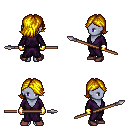
a pixel art fantasy rpg character, female body template, dark elf, purple skin, purple robe, red pants, blonde swoop hairstyle, gold gloves, maroon shoes, spear, four views (front, back, left, right), 2x2 character sprite sheet, small pixel art, hard edges, no anti-aliasing